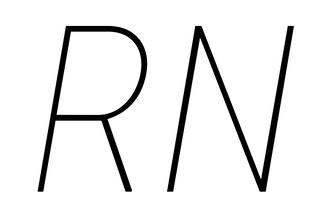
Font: Roboto-Italic_Condensed_Thin_Italic